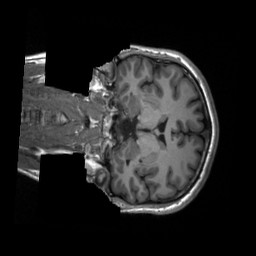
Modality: T1w
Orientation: coronal
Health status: healthy
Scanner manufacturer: siemens
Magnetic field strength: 3 T
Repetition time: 2.3 s
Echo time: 0.00207 s